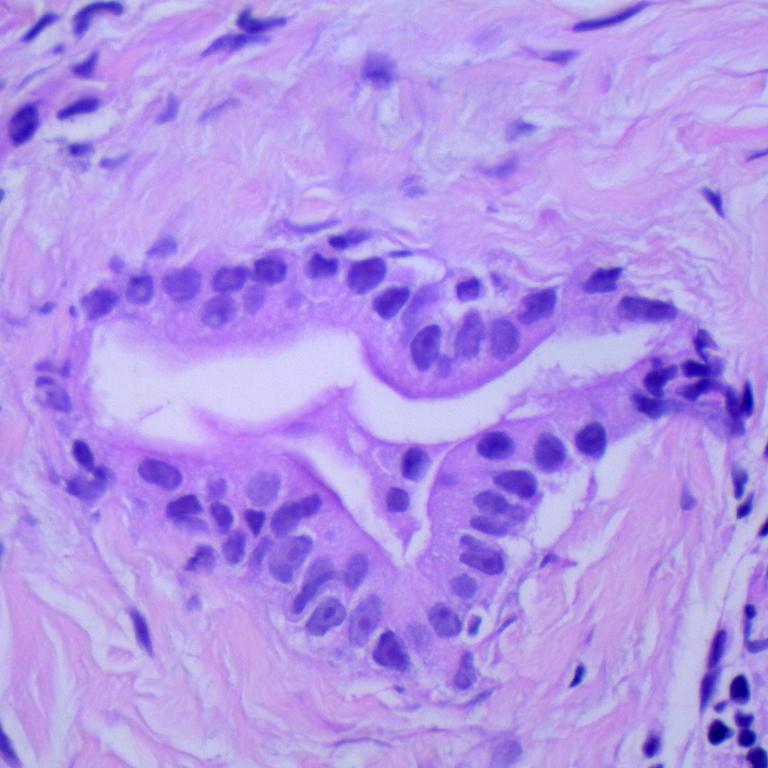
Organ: lung
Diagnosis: adenocarcinomas